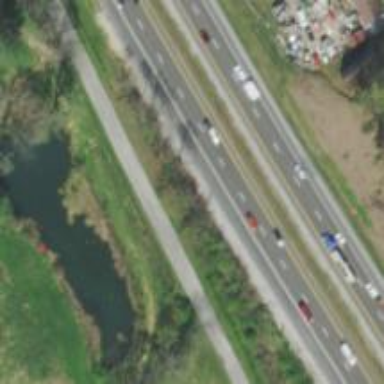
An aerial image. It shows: Asphalt motorway.